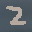
Label: 2